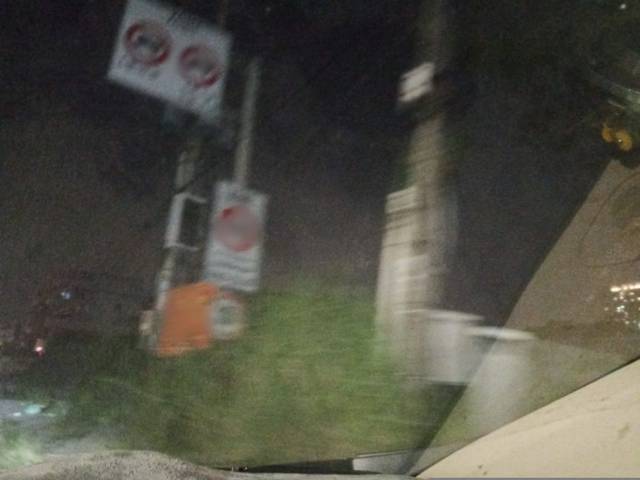
Region: Vietnam
Coordinates: 10.774, 106.761